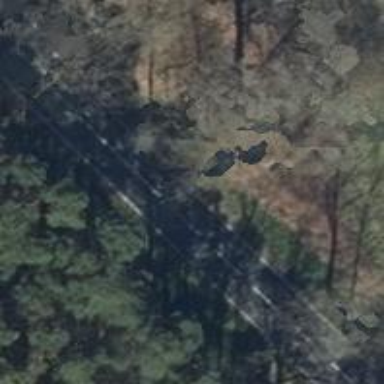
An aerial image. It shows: Secondary road with asphalt surface.